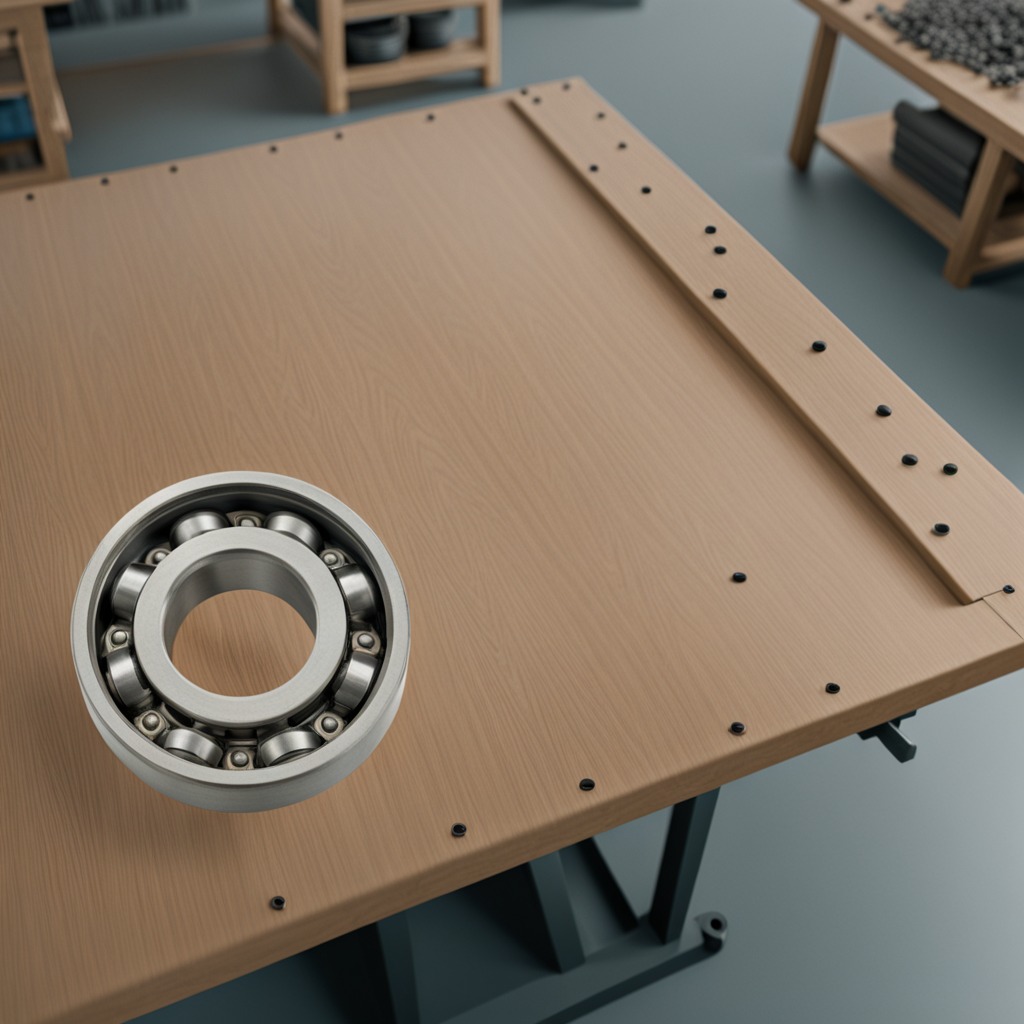
A metal ball bearing lies on the workbench.